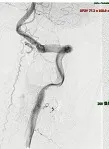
Perioperative neuroimages of Case 12. , oblique view with magnification.
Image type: radiology (ct)